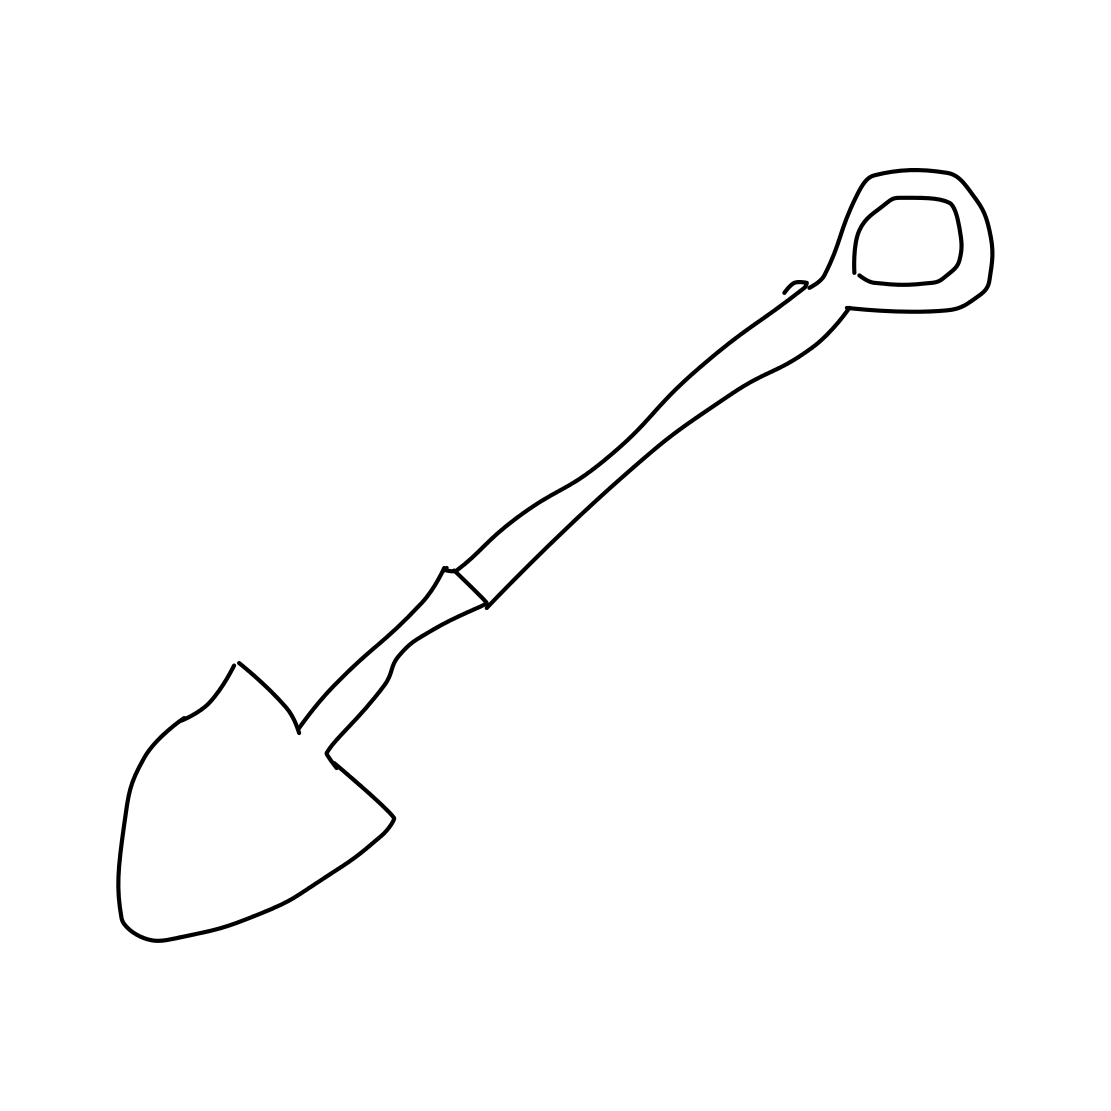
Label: shovel